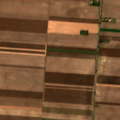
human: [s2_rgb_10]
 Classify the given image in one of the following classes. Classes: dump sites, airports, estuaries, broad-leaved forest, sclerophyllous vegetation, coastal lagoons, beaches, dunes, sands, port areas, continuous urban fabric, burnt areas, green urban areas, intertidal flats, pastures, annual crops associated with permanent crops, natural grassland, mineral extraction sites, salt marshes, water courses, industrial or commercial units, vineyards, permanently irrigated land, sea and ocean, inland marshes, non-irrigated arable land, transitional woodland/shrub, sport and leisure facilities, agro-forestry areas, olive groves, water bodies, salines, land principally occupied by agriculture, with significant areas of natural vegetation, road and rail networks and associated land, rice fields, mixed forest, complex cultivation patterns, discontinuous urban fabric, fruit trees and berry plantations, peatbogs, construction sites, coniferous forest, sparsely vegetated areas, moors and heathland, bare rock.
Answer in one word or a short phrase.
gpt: non-irrigated arable land